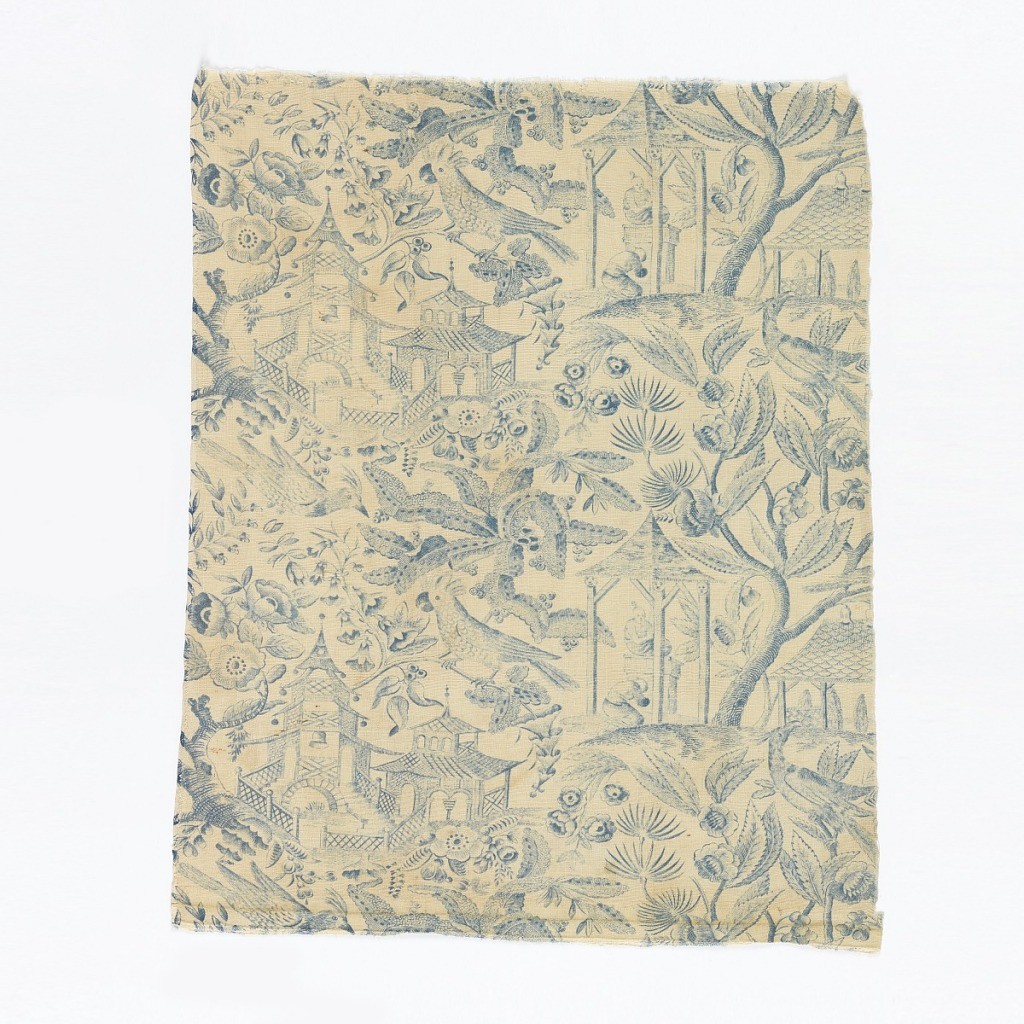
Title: Textile
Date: mid-19th century
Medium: cotton Technique: roller printed on plain weave
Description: Pattern of chinoiserie type; with pagodas, male figures, and birds amid foliage. At top piece is gathered into band and fitted with tapes, possibly for a valance.